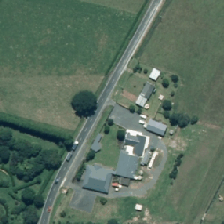
Land cover: urban_build_up